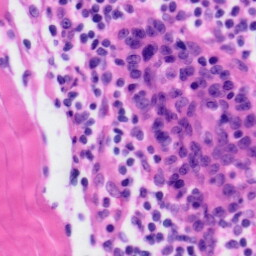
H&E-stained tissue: Tonsil